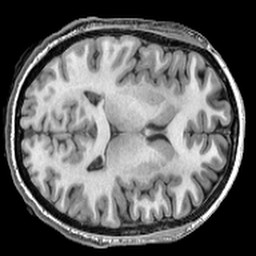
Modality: T1w
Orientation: axial
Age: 23
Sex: female
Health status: ill
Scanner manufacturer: ge
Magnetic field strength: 3 T
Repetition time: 0.008164 s
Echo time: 0.003184 s